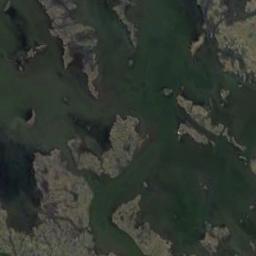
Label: wetland